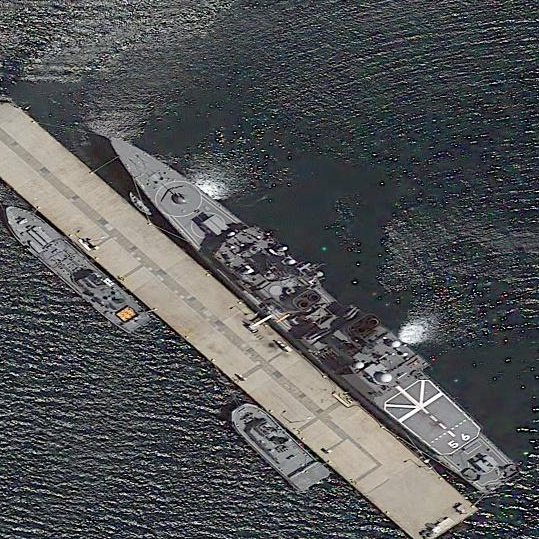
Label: Asagiri-class_destroyer